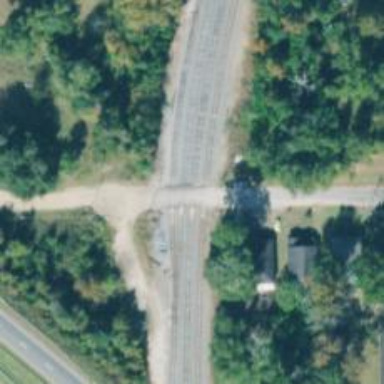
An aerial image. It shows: Railway level crossing.